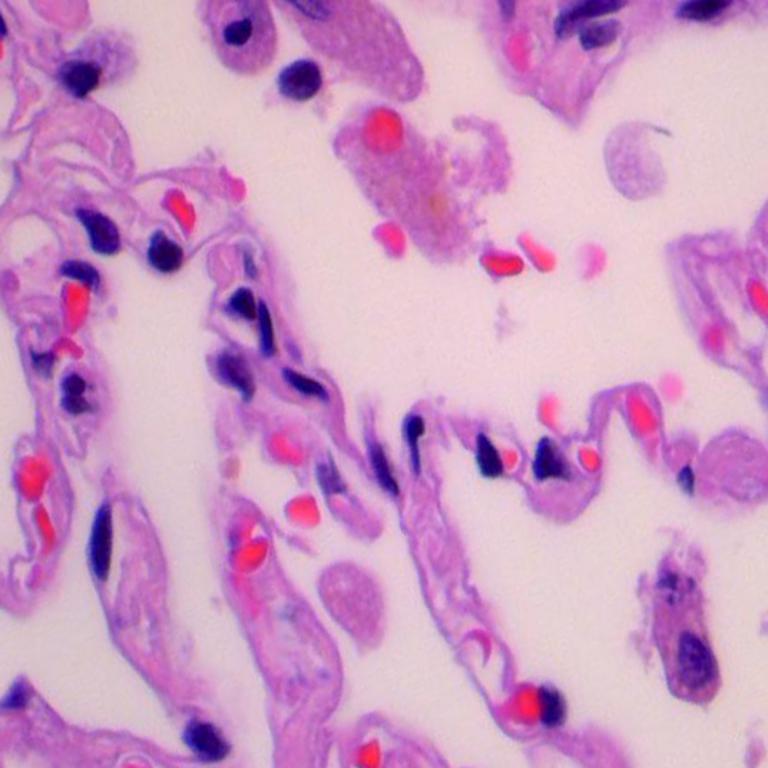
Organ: lung
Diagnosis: benign